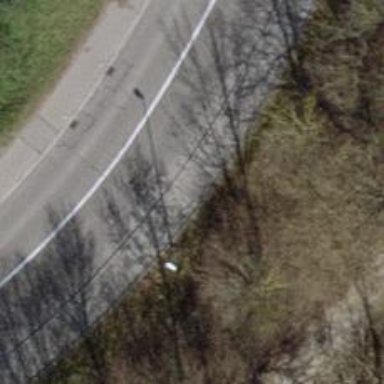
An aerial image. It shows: Asphalt sidewalk along the footway.